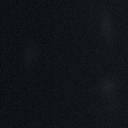
Screen state: off